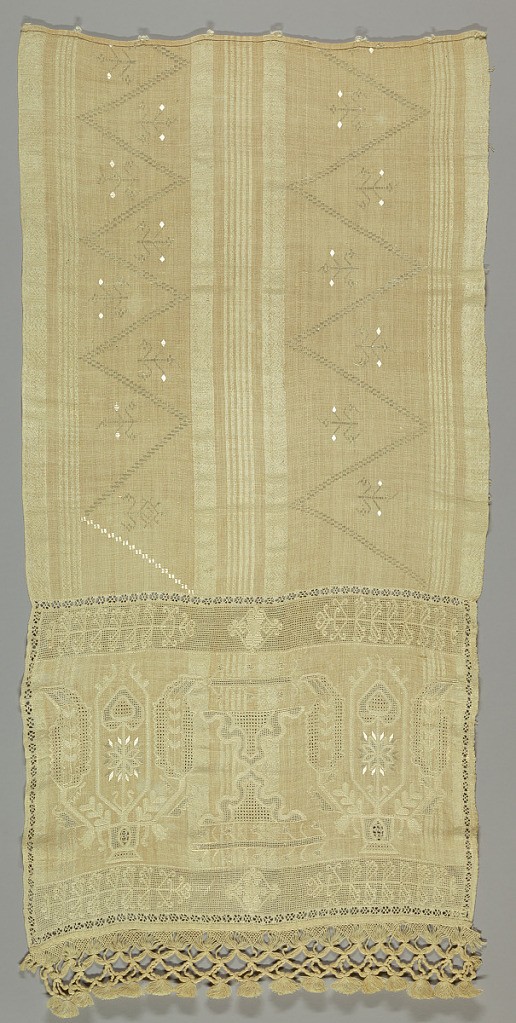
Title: Towel
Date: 18th century
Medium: silk, raw silk Technique: withdrawn element work with embroidery on plain weave
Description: Cream-colored panel embroidered with cream raw silk and silk floss, with drawn work. One end, almost half the towel, has two stylized vines containing tulip with 8-lobed rosette on stem and two large cone-like leaves, flanking symmetrical curving ornament, the whole surrounded by drawn work borders and terminating in elaborately knotted fringe. The upper half of the towel is plain except for two large parallel zigzags.